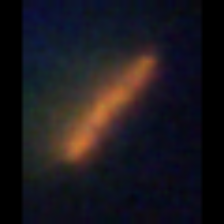
Taxon: Pennate
Group: Diatoms